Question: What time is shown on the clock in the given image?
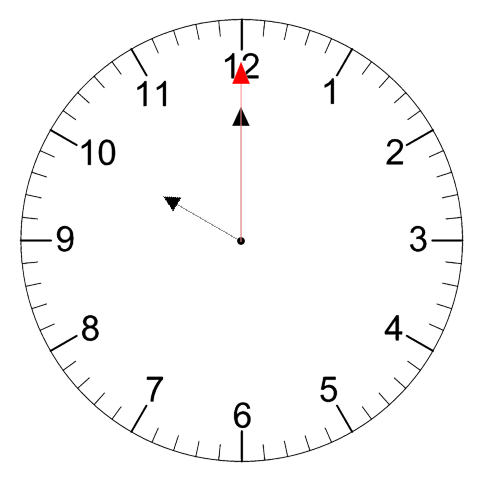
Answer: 10:00:00